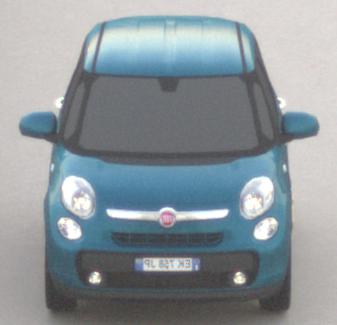
Make: Fiat
Model: 500L 1.4 16V
Detailed model: 500L (199)
Model produced from: 2012/10
Model produced until: 2017/05
Doors: 5
Color: blue
Road condition: dry road
Daytime: sunrise or sunset
Contrast: low contrast